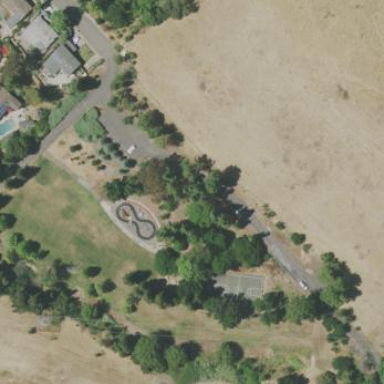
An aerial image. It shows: Lovely park for leisure and relaxation.